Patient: sex F, age 54
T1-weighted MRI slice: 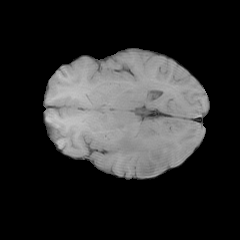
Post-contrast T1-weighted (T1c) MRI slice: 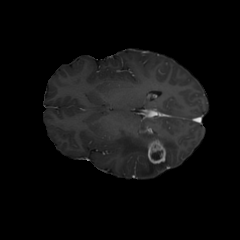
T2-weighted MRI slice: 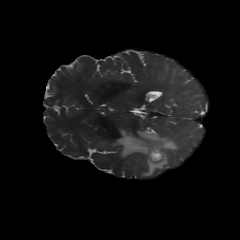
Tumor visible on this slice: yes
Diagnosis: Glioblastoma, IDH-wildtype
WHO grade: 4